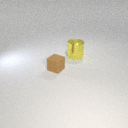
large yellow metal cylinder behind small brown rubber cube